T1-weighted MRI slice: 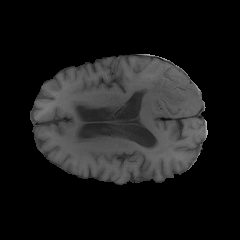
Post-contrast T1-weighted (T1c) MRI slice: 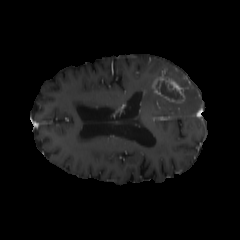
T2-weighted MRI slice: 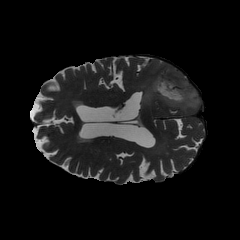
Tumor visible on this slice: yes